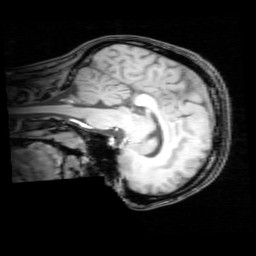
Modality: T1w
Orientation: sagittal
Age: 23
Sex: female
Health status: healthy
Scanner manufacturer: philips
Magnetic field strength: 3 T
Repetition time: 0.012 s
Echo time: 0.0037 s